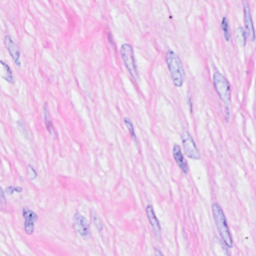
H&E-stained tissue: Breast